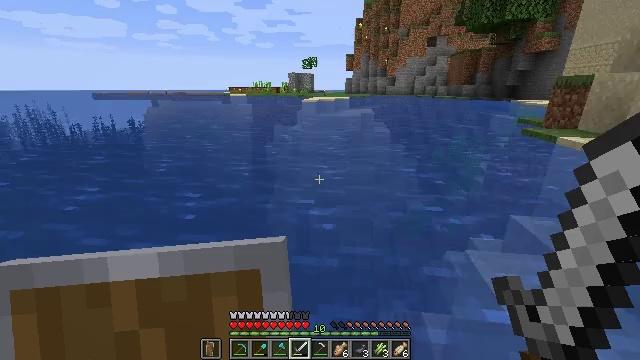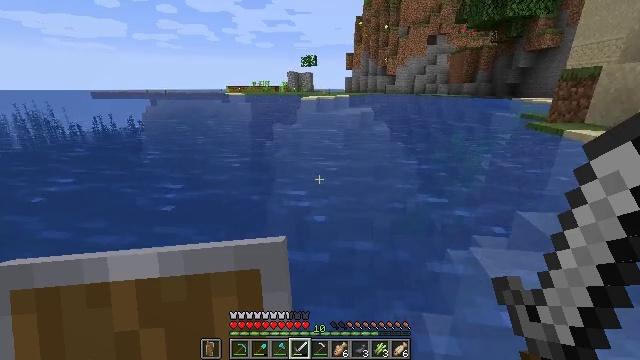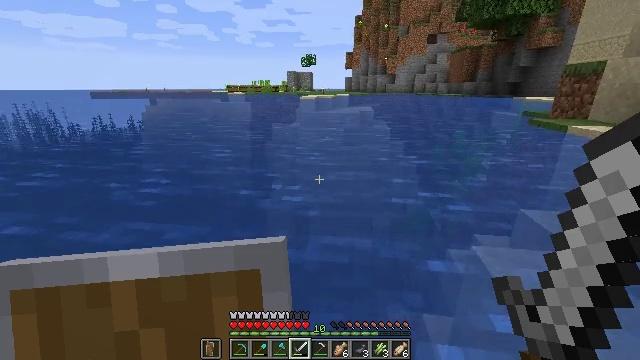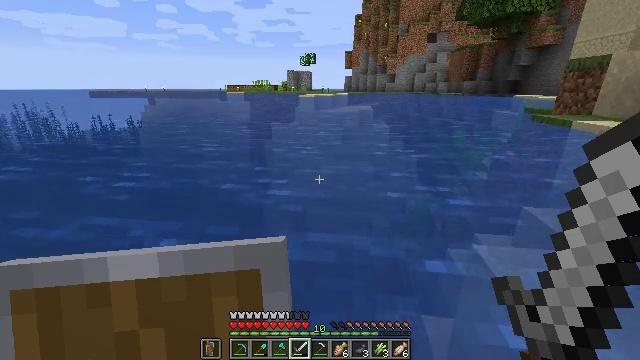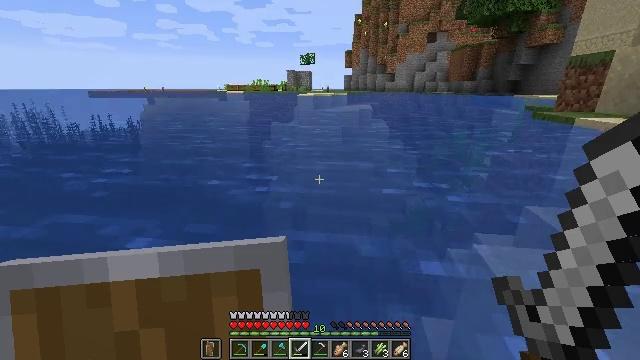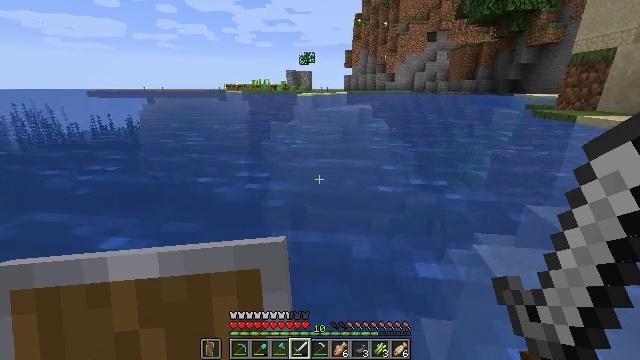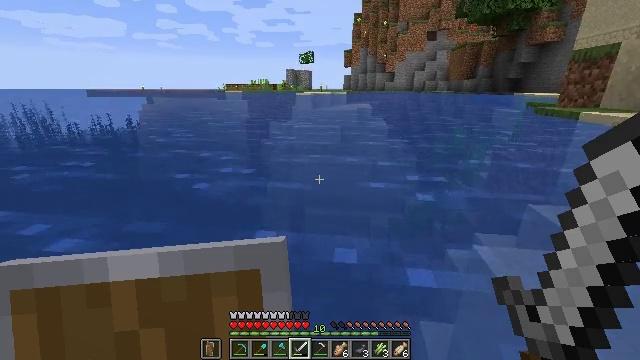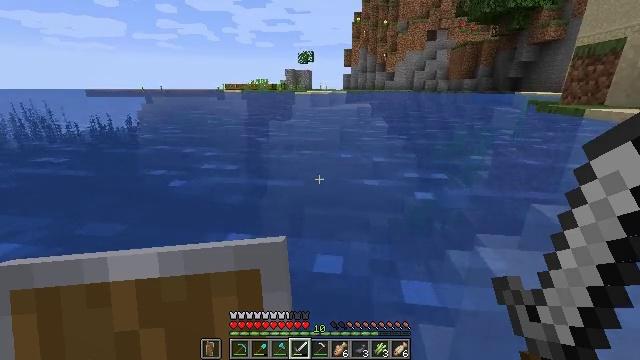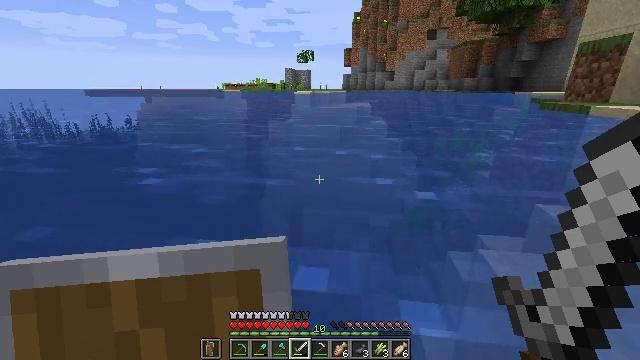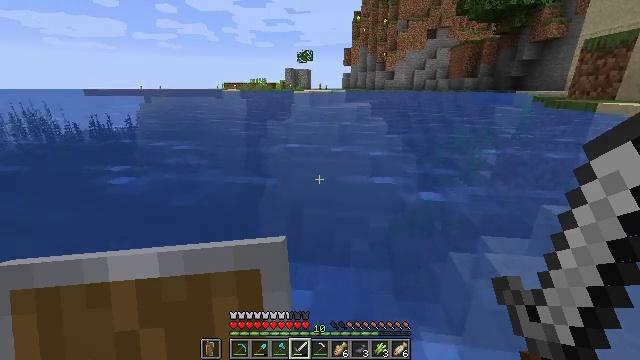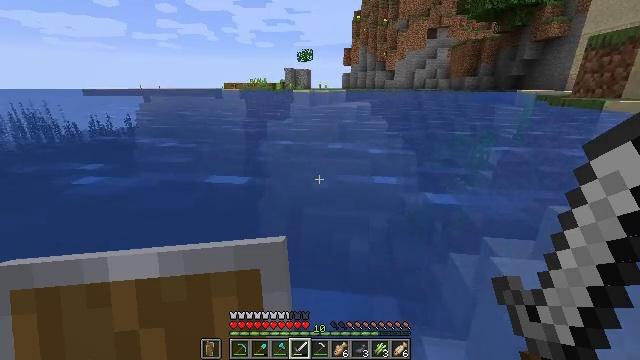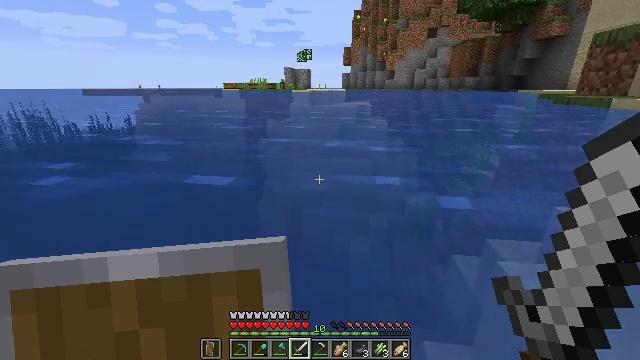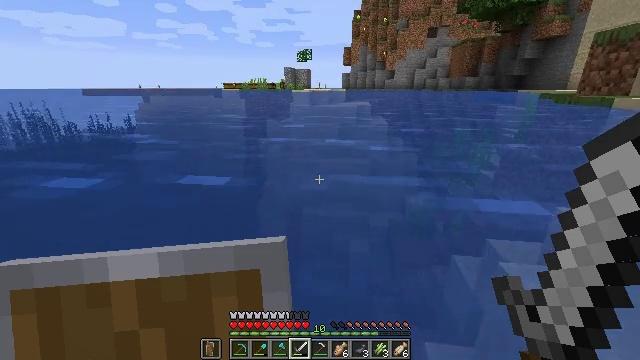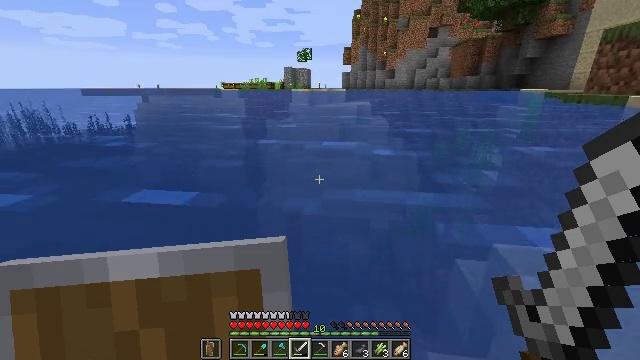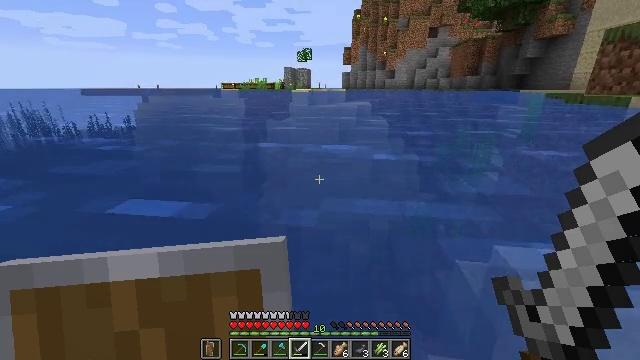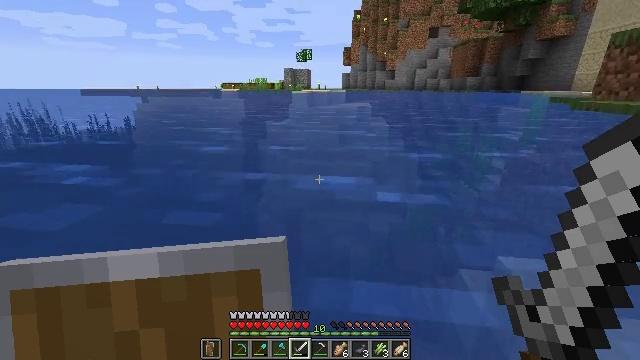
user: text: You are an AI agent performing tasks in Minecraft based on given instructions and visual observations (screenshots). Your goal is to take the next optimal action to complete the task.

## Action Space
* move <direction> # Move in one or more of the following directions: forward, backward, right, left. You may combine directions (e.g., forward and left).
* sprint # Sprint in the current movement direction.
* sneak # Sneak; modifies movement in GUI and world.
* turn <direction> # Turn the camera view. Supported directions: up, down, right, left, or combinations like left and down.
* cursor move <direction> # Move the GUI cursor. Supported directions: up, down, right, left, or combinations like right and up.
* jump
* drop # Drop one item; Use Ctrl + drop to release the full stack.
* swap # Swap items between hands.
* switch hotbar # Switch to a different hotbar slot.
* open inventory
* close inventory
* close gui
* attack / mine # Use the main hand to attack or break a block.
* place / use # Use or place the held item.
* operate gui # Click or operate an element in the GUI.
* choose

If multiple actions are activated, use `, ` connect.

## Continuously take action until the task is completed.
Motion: motion action
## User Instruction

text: Prepare cooked cod using the furnace.
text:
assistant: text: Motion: move forward and move right
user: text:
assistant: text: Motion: move forward and move right
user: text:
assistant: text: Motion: move forward and move right
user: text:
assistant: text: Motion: move forward and move right
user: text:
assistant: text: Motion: move forward and move right
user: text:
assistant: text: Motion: move forward
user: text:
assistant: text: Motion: move forward
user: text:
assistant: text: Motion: move forward
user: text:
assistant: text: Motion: move forward
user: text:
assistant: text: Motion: move forward
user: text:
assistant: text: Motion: move forward
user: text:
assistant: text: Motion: move forward
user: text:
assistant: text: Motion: move forward, jump
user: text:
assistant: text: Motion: move forward, jump
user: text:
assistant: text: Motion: move forward, jump
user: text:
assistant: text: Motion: move forward, jump
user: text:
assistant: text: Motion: move forward, jump
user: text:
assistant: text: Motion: move forward, jump
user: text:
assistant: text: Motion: move forward, jump
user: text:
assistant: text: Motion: move forward, jump
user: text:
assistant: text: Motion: move forward
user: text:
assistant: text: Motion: move forward
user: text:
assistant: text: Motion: move forward
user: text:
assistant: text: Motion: move forward
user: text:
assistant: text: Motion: move forward
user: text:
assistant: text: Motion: move forward
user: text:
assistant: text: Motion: move forward
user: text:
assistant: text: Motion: move forward
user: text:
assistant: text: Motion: move forward
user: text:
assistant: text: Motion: move forward